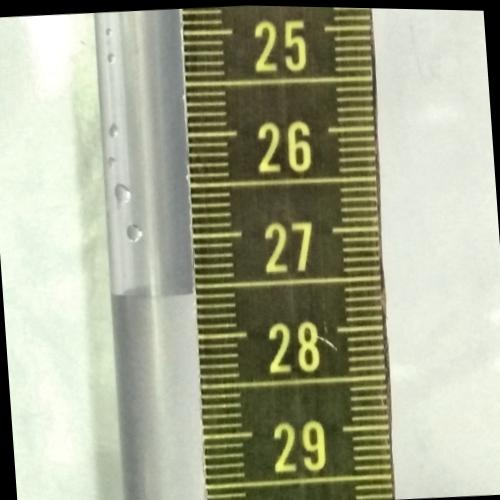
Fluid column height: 27.6 cm